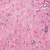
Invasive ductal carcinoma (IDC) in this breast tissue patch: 0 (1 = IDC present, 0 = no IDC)